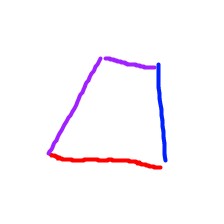
Shape: trapezoid